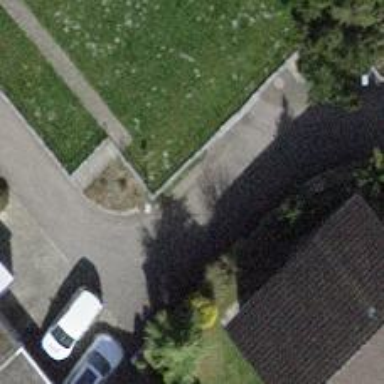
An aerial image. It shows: Asphalt road in residential area.